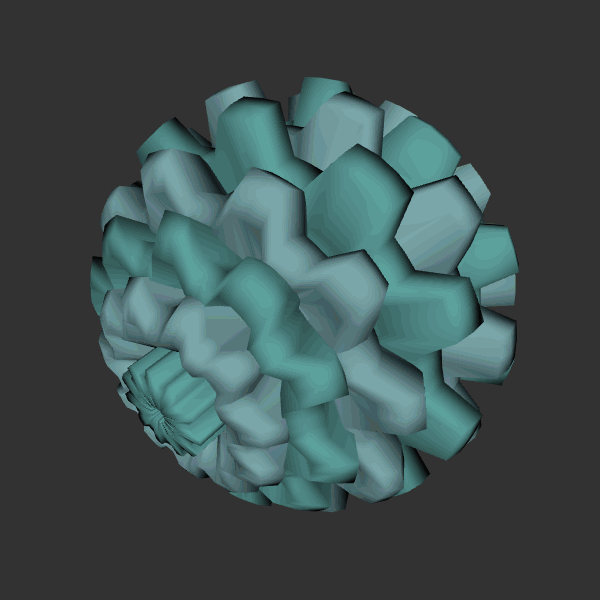
Background: dark